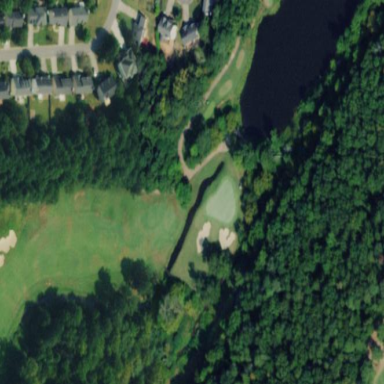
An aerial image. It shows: Grassy area designated as golf fairway.